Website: macys
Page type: billing-address
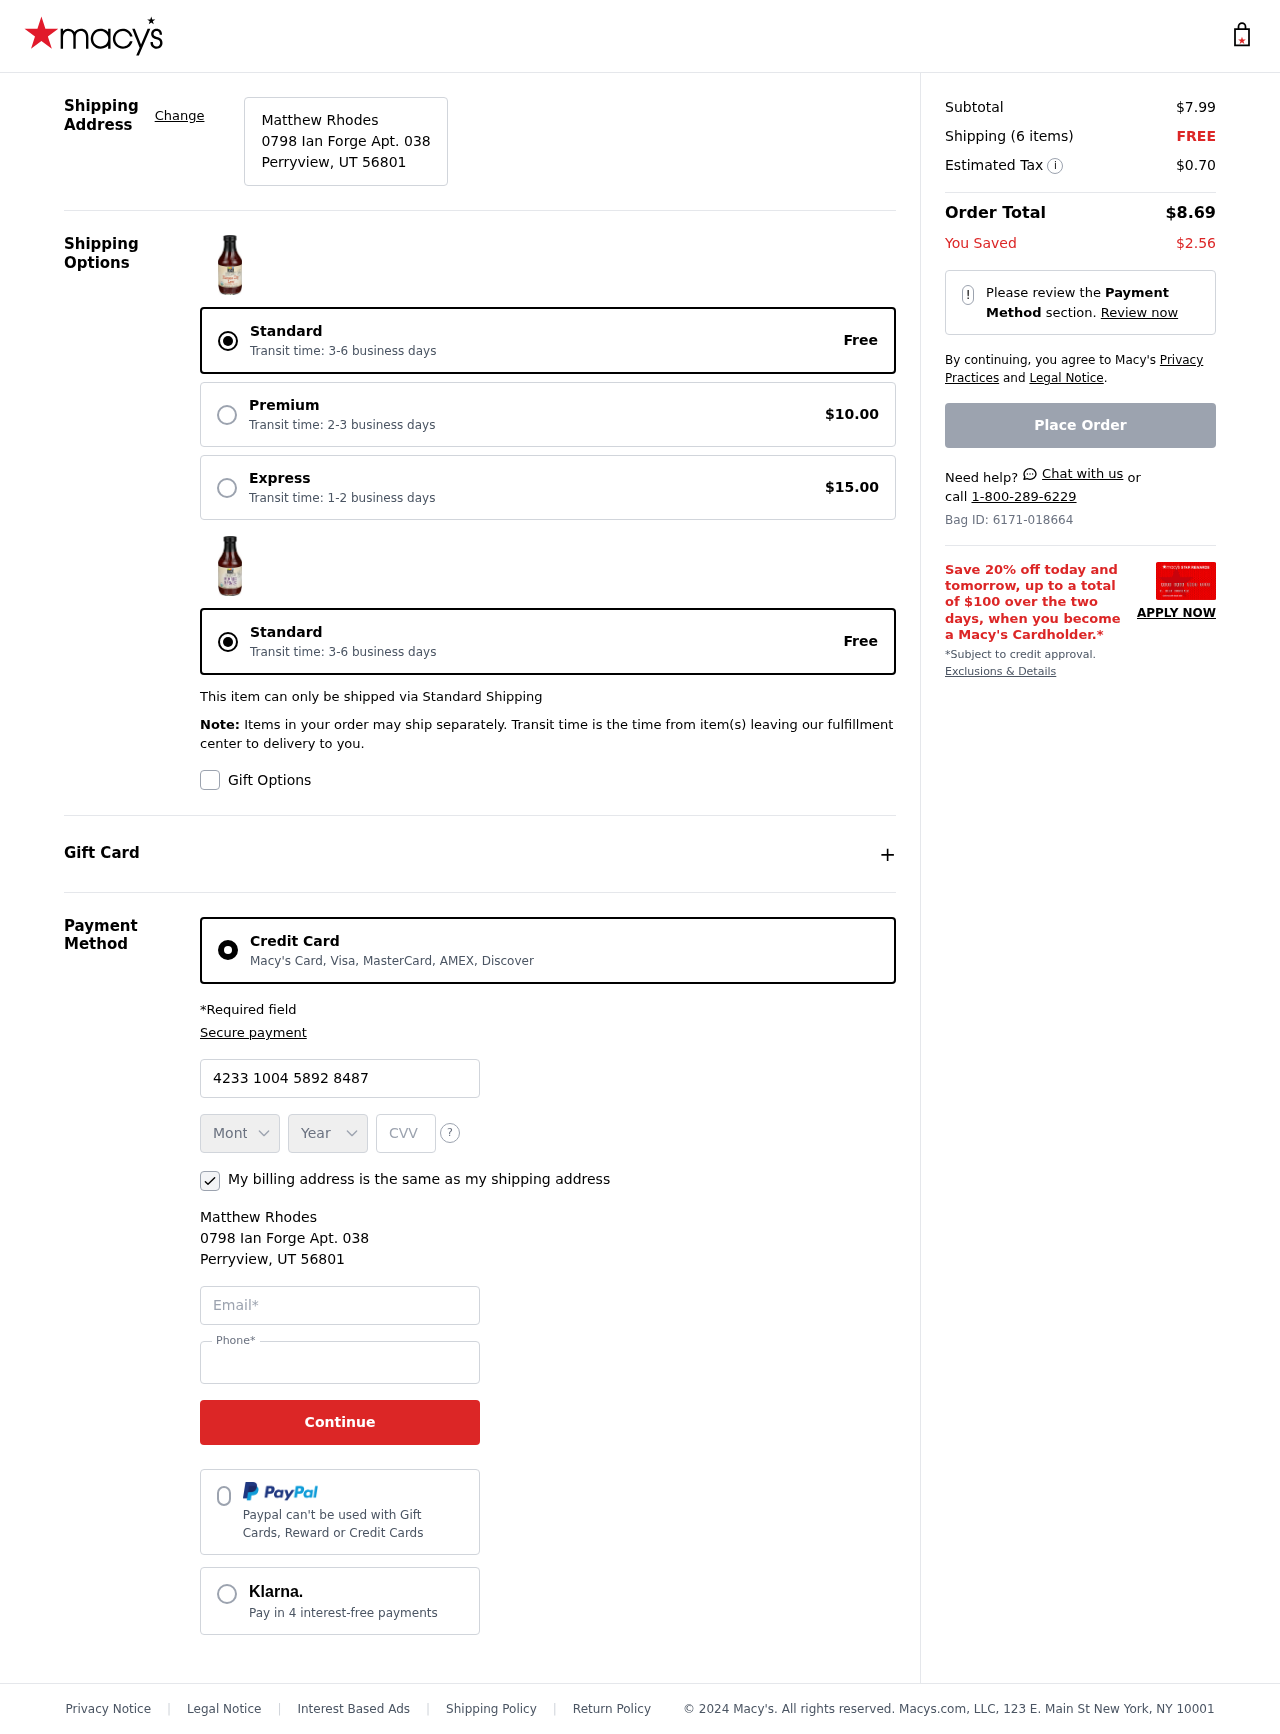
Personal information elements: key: PII_CARD_CVV
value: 443
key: PII_CARD_EXPIRY_MONTH
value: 03
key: PII_CARD_EXPIRY_YEAR
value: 30
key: PII_CARD_NUMBER
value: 4233 1004 5892 8487
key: PII_CITY_STATE_ZIP
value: Perryview, UT 56801
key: PII_EMAIL
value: matthew.rhodes@hotmail.com
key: PII_FULLNAME
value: Matthew Rhodes
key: PII_PHONE
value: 9038933888
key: PII_STREET
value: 0798 Ian Forge Apt. 038
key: PII_FULLNAME2
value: Matthew Rhodes
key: PII_CITY
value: Perryview
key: PII_STATE_ABBR
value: UT
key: PII_POSTCODE
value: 56801
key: PII_POSTCODE_FULL
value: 56801
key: PII_CITY_STATE
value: Perryview, UT
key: PII_POSTCODE_NUMERIC
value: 56801
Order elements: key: ORDER_SUBTOTAL
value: $7.99
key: ORDER_NUM_ITEMS
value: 6
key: ORDER_SHIPPING_COST
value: FREE
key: ORDER_TAX
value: $0.70
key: ORDER_TOTAL
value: $8.69
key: ORDER_SAVINGS
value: $2.56
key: ORDER_ID
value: Bag ID: 6171-018664